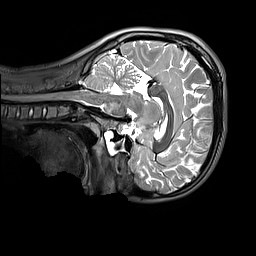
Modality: T2w
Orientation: sagittal
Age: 11
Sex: male
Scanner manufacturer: siemens
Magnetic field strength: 3 T
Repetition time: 3.2 s
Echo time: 0.408 s